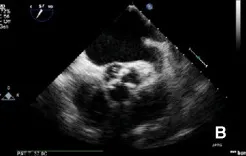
TEE-measured virtual valve annulus diameter. ; the tricuspid aortic valve leaflets were severely calcified.
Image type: radiology (ultrasound)